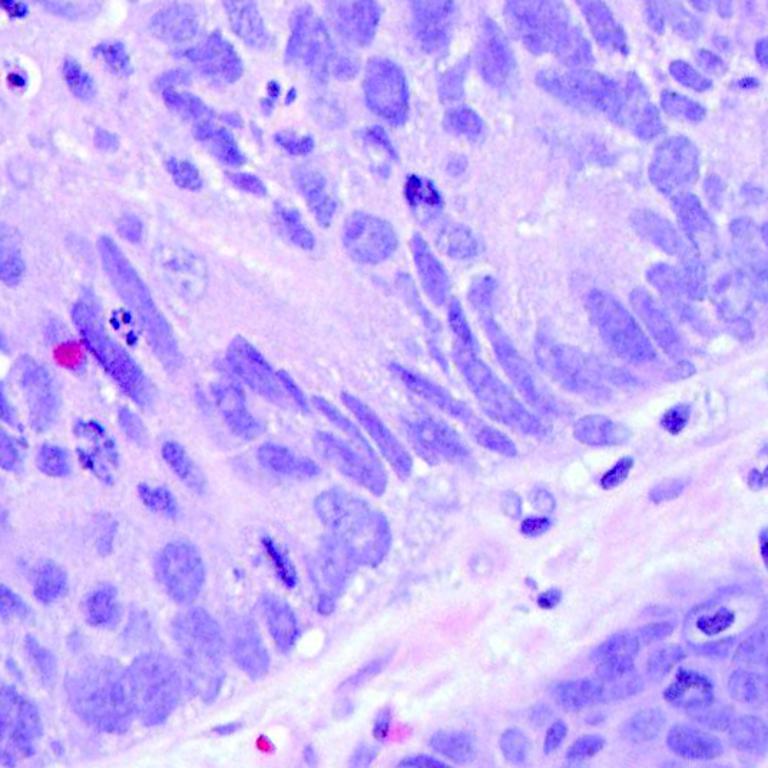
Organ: colon
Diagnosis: adenocarcinomas